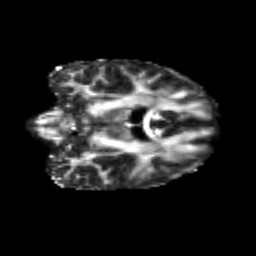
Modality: FA
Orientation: coronal
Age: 25
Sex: female
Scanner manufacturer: siemens
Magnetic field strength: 3 T
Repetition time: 3.5 s
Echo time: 0.113 s